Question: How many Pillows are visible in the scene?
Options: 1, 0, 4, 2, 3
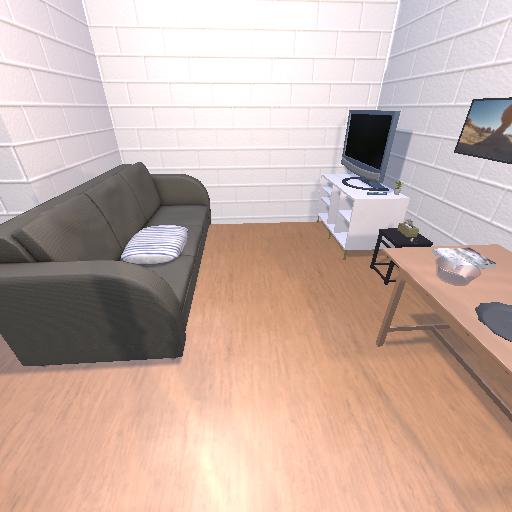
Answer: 1